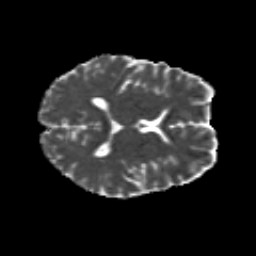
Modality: MD
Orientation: axial
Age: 33
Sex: female
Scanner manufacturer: siemens
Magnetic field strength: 3 T
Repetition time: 8.8 s
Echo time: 0.085 s